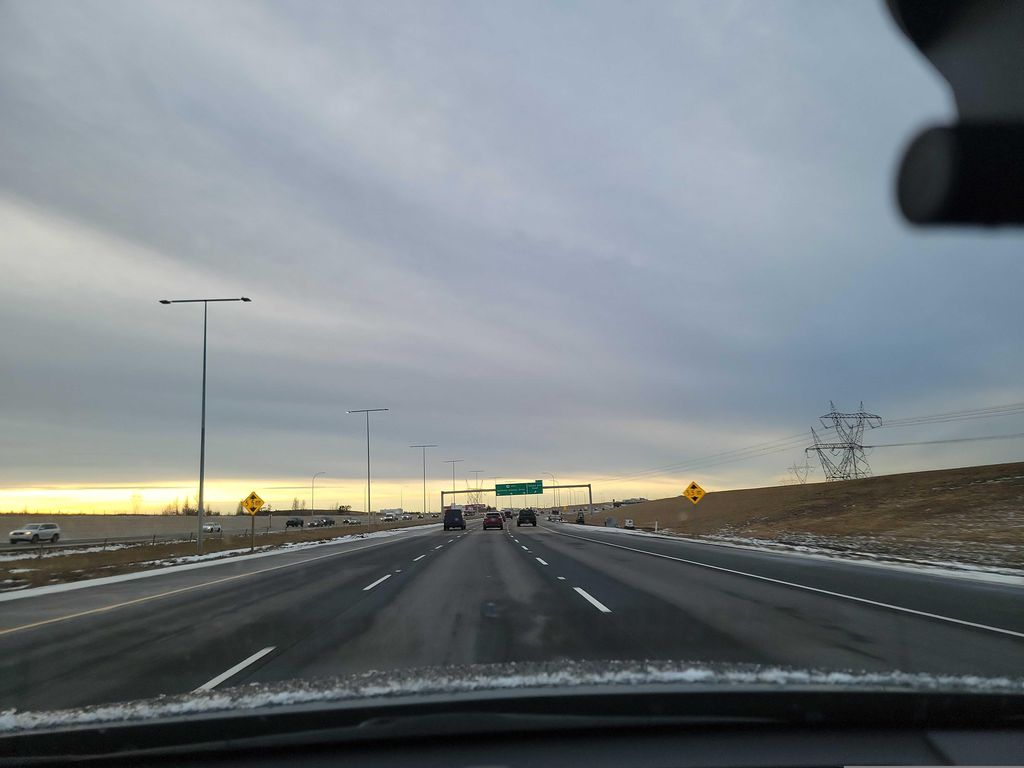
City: edmonton